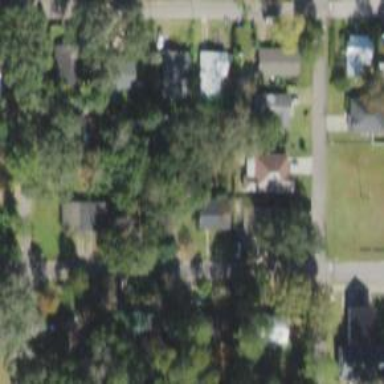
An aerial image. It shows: Residential area composed of single-family homes.